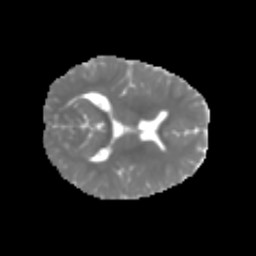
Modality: MD
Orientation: axial
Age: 6
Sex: male
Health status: healthy